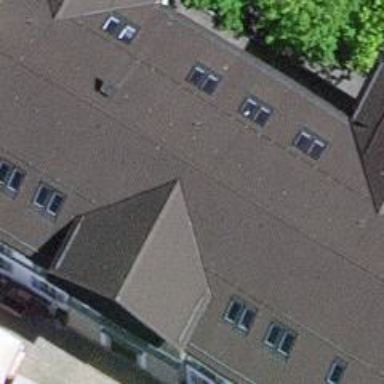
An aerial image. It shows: School.